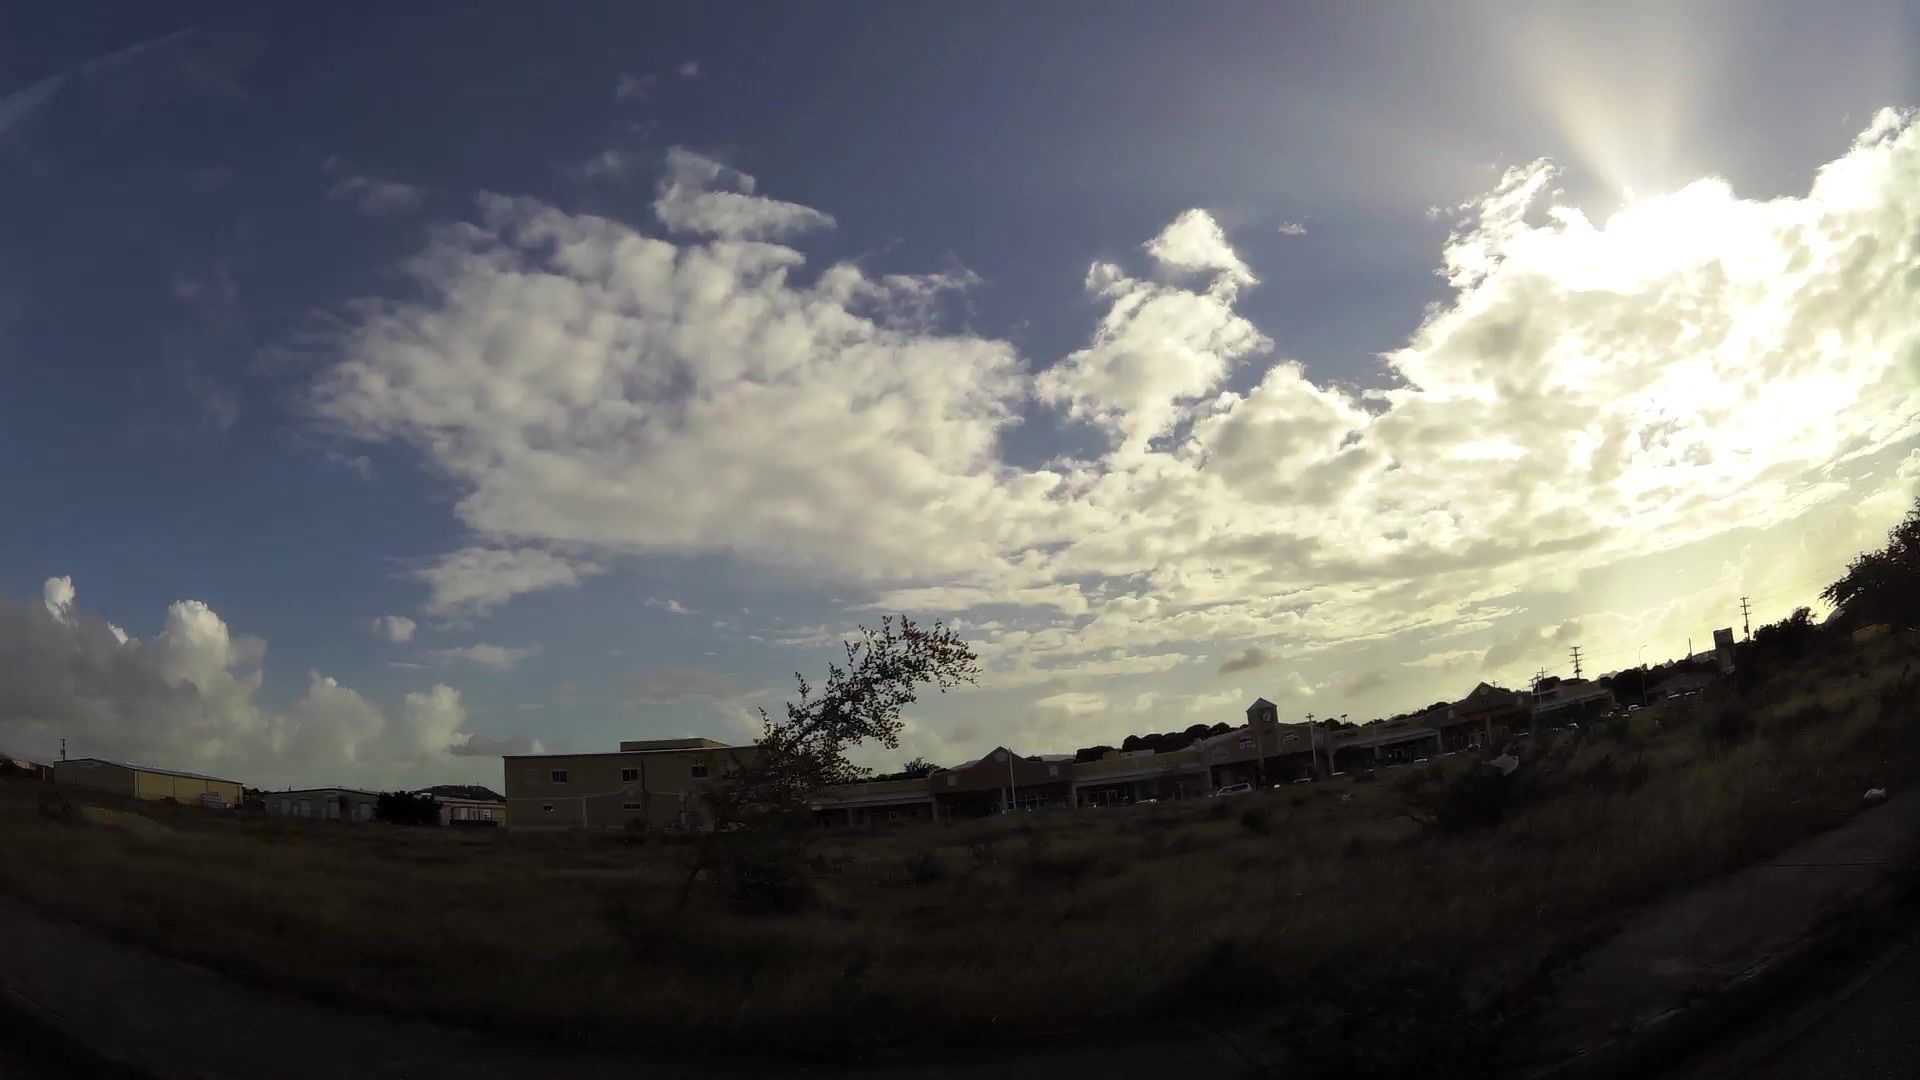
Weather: snowy
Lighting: day
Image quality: slightly poor
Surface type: driving surface
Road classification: residential
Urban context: suburban or peri-urban
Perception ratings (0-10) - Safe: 0.68, Lively: 0.86, Beautiful: 7.18, Boring: 8.69, Depressing: 7.71, Wealthy: 2.65